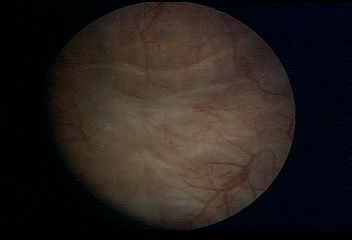
Modality: WLC
Class: Normal mucosa
Bladder cancer association: No